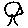
Label: tree